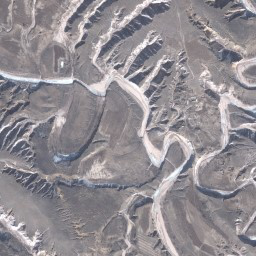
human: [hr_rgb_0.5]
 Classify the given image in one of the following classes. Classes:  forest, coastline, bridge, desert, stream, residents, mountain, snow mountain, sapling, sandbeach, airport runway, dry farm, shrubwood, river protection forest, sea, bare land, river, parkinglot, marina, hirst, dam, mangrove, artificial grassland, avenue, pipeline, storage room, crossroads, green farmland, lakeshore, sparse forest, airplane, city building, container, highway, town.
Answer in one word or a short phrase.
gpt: mountain